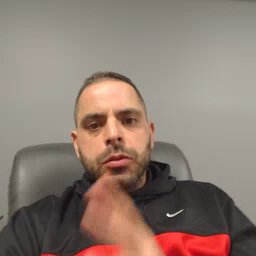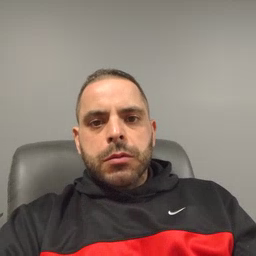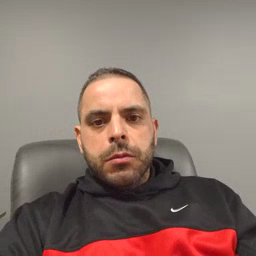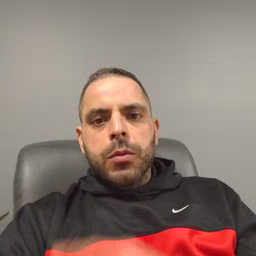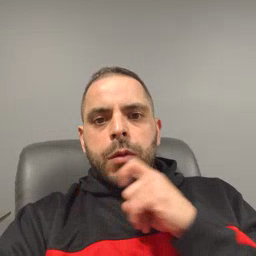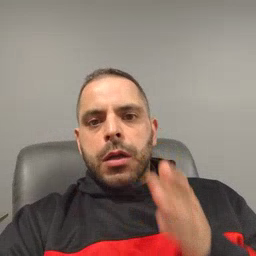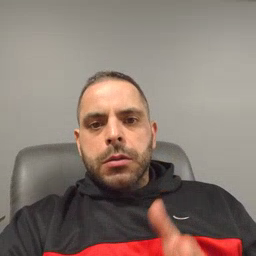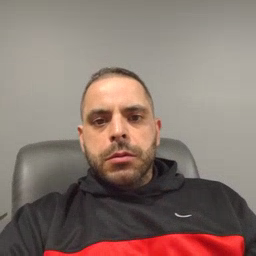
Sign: dryer